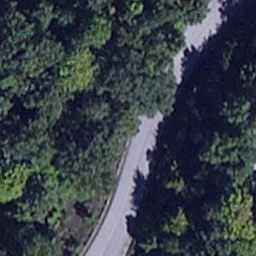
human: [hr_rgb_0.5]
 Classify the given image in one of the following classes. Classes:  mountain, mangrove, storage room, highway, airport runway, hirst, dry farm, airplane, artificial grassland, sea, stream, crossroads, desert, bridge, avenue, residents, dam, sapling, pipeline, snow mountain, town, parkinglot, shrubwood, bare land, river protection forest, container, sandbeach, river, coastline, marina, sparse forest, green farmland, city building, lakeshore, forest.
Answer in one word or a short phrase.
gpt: avenue